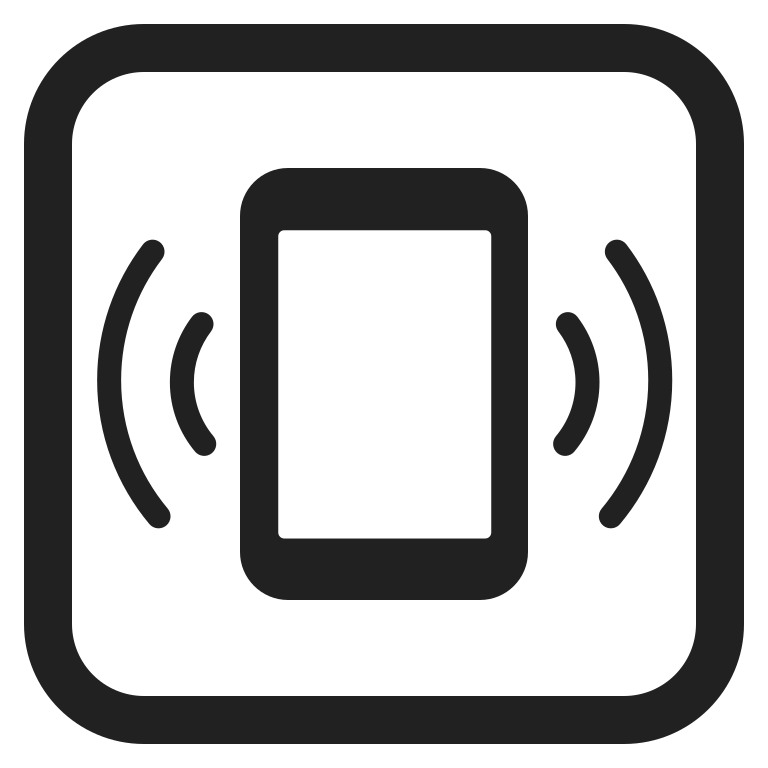
vibration mode high contrast